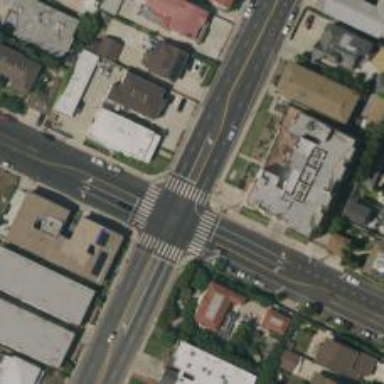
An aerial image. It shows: Crossing on the road.